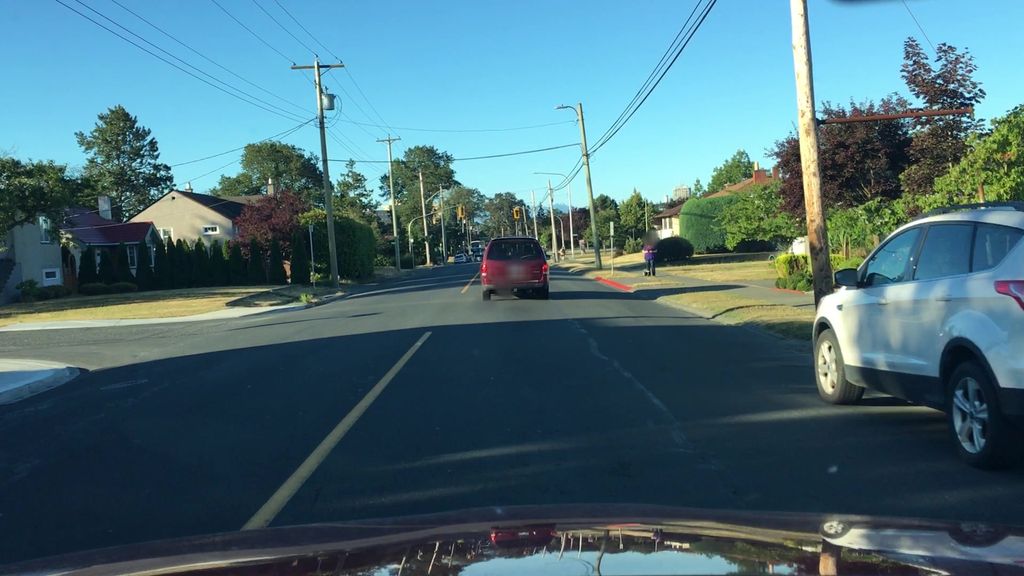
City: victoria